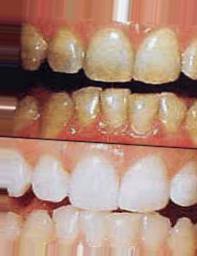
Condition: Tooth Discoloration